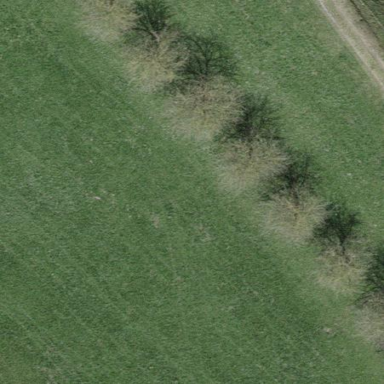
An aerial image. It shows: Orchard.